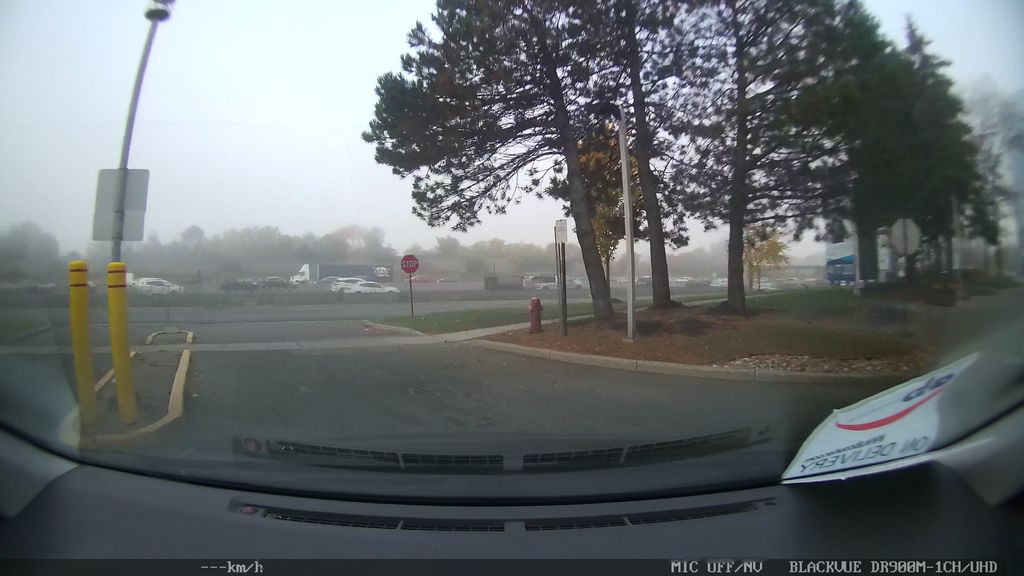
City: toronto